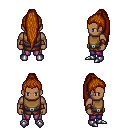
a pixel art fantasy rpg character, male body template, human, dark skin, leather chest armor, magenta pants, brunette extra-long topknot hairstyle, leather bracers, metal boots, four views (front, back, left, right), 2x2 character sprite sheet, small pixel art, hard edges, no anti-aliasing